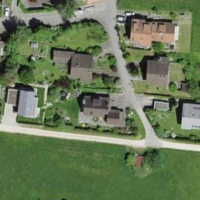
EUNIS habitat code: 25
Species observed at this site:
Allium ursinum
Corvus corone
Turdus philomelos
Oenanthe oenanthe
Emberiza citrinella
Dendrocopos major
Buteo buteo
Anthus pratensis
Sylvia atricapilla
Phylloscopus collybita
Erithacus rubecula
Pica pica
Garrulus glandarius
Columba livia
Falco tinnunculus
Picus viridis
Periparus ater
Accipiter nisus
Cyanistes caeruleus
Anas platyrhynchos
Sturnus vulgaris
Troglodytes troglodytes
Chloris chloris
Streptopelia decaocto
Corvus frugilegus
Fringilla coelebs
Pandion haliaetus
Passer domesticus
Carduelis carduelis
Turdus merula
Passer montanus
Columba palumbus
Circus aeruginosus
Dryobates minor
Parus major
Milvus milvus
Regulus regulus
Ciconia nigra
Ciconia ciconia
Motacilla alba